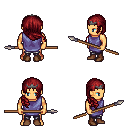
a pixel art fantasy rpg character, male body template, human, tanned skin, chain tabard jacket, metal pants, brunette right-swept hairstyle, iron tiara, brown shoes, spear, four views (front, back, left, right), 2x2 character sprite sheet, small pixel art, hard edges, no anti-aliasing